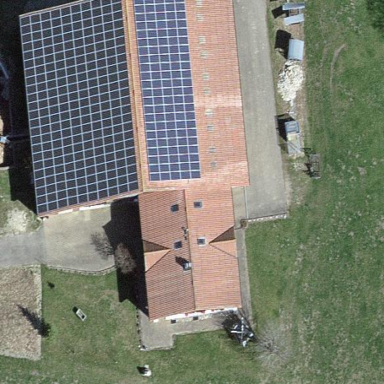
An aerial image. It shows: Farm building.